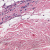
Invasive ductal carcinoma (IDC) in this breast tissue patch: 1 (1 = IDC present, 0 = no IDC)